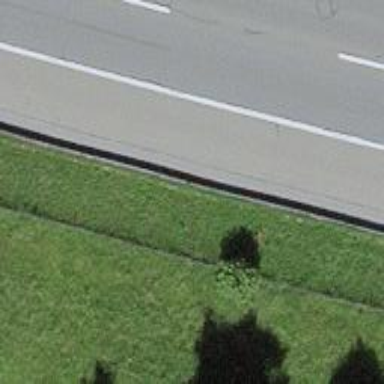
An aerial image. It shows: Street cabinet used for traffic control.